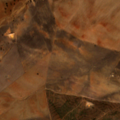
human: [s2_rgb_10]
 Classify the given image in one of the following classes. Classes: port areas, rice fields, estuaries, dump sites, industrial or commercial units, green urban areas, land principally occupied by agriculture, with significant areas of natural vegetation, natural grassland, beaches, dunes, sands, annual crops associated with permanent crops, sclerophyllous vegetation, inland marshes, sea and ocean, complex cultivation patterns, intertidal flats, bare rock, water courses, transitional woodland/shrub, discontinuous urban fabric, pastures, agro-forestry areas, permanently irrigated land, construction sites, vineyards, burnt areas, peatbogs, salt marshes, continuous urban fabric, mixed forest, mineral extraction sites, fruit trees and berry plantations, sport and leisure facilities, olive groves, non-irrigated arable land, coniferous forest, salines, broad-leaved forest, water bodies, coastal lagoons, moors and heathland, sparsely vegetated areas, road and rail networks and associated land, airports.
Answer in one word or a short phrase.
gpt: non-irrigated arable land, coniferous forest